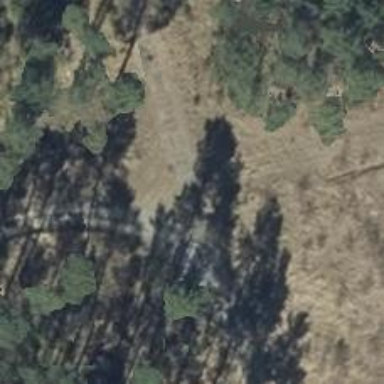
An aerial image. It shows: Well-maintained track road of grade 1.